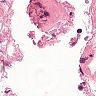
Metastatic tissue present: no